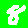
Digit: 8